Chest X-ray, PA view. Patient: 60 years old, sex F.
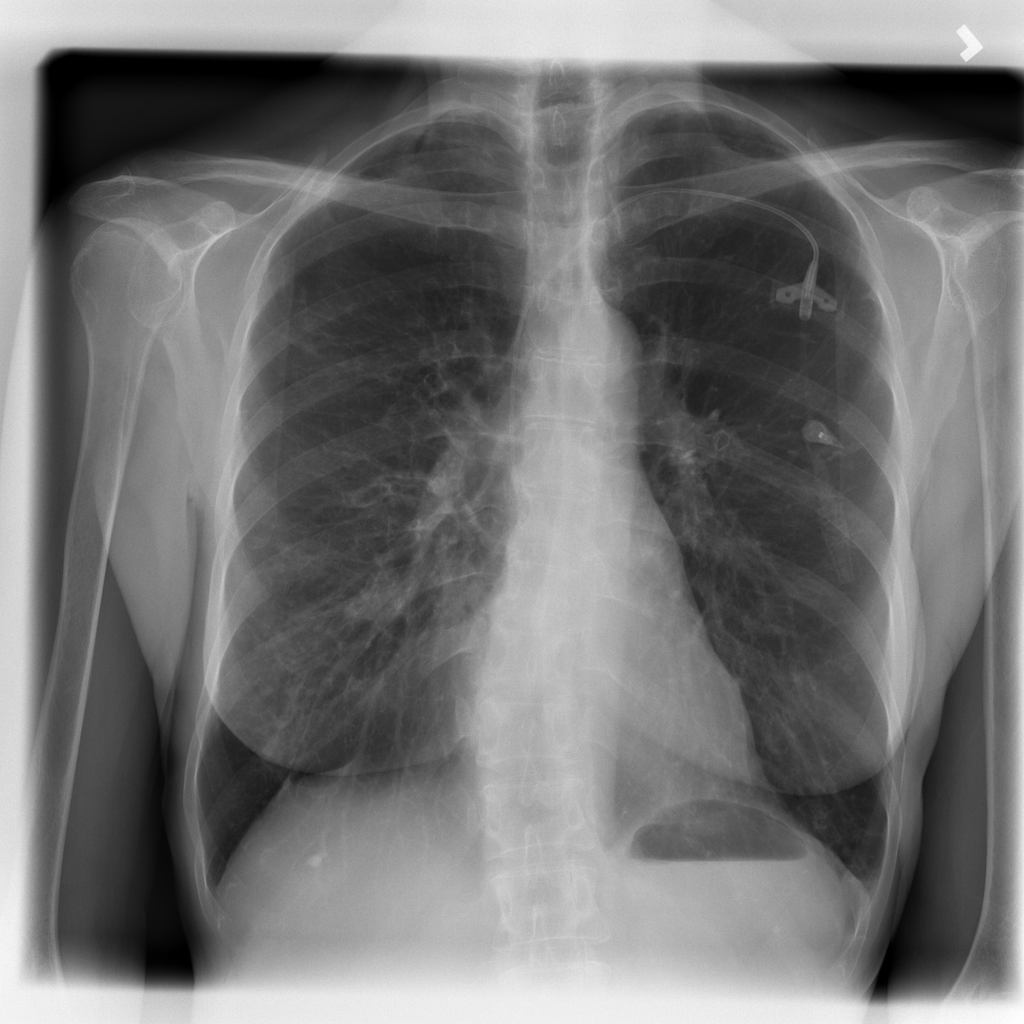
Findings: No Finding